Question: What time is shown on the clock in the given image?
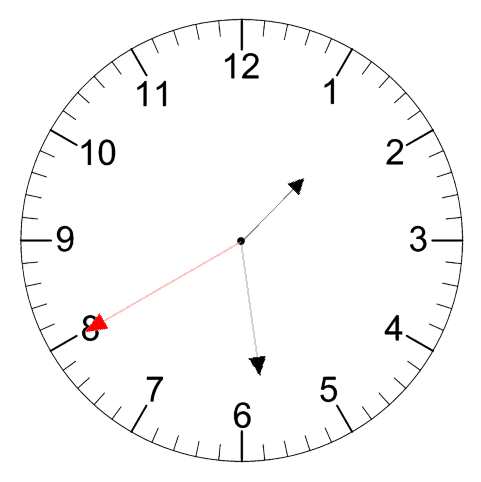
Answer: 01:28:40